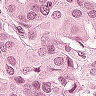
Metastatic tissue present: yes